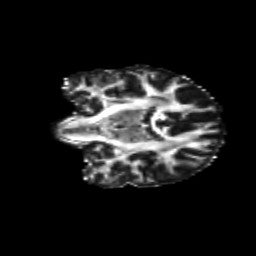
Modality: FA
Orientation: coronal
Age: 21
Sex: female
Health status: healthy
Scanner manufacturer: siemens
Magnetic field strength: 3 T
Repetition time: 8.6 s
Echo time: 0.095 s